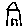
Label: house